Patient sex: F
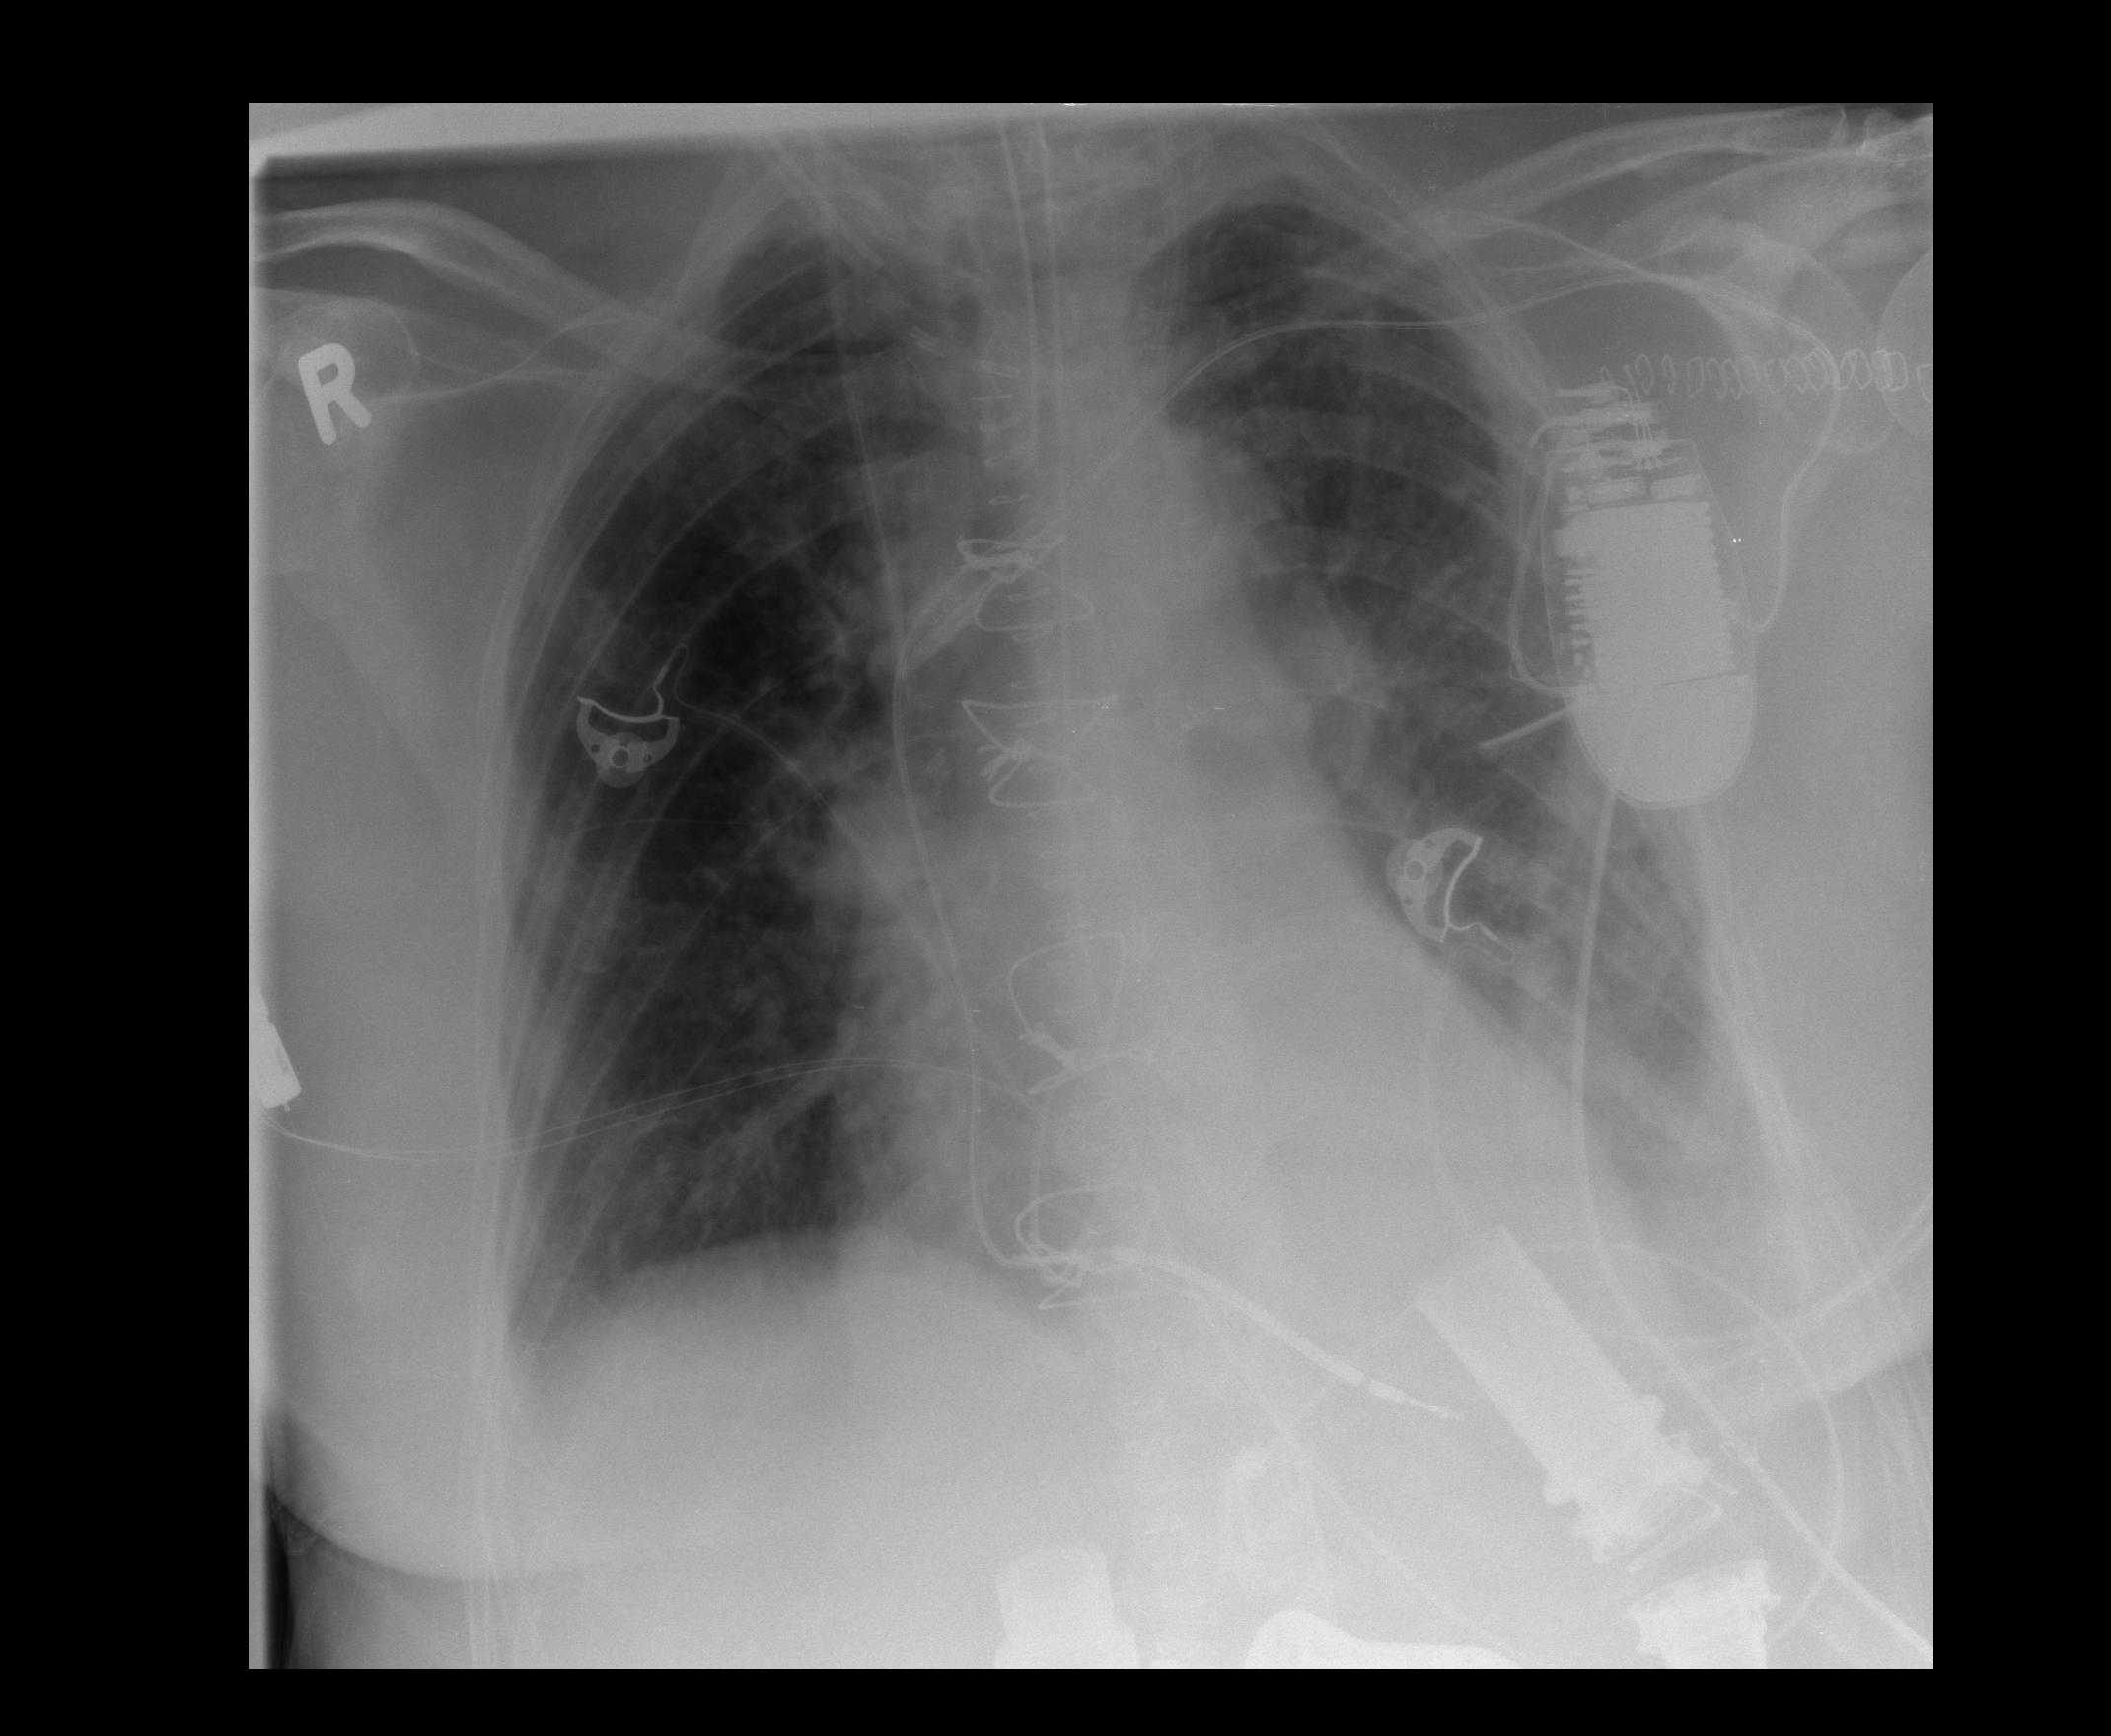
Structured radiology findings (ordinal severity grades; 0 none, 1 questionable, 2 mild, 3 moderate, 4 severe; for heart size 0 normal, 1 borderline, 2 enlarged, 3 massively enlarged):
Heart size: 1
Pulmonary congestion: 2
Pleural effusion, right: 1
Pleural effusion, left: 2
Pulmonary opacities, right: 0
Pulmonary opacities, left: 2
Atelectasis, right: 2
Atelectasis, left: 2